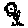
Label: flower